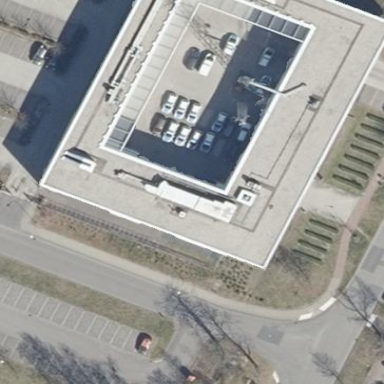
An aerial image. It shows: Police building.